Question: Here is the database:

The first table is named 'Trip' and the second table is 'Users'.
'CLIENT_ID' and 'DRIVER_ID' are foreign keys for 'USERS_ID' in the 'Users' table. I want to find how many orders cancelled by the non-banned driver and non-banned passenger for each day ('Trip.Status != 'completed' and Users.Banned ='No'').
My code is :
'''
SELECT
t.Request_at AS 'Day',
COUNT(Status != 'completed') OVER (PARTITION BY t.Request_at) AS 'Cancellation Num'
FROM
Trips t
JOIN
Users u1 ON t.Client_Id = u1.Users_Id AND u1.Banned = 'No'
JOIN
Users u2 ON t.Driver_Id = u2.Users_Id AND u2.Banned = 'No'
WHERE
t.Request_at >= '2013-10-01' AND t.Request_at <= '2013-10-03'
GROUP BY
t.Request_at
'''
The results for '2013-10-01' and '2013-10-03' are right(both equal to 1). But it turns wrong at '2013-10-02'. It becomes to 1, but it should be 0. I do not know where is the mistake in my code. Could someone help me?
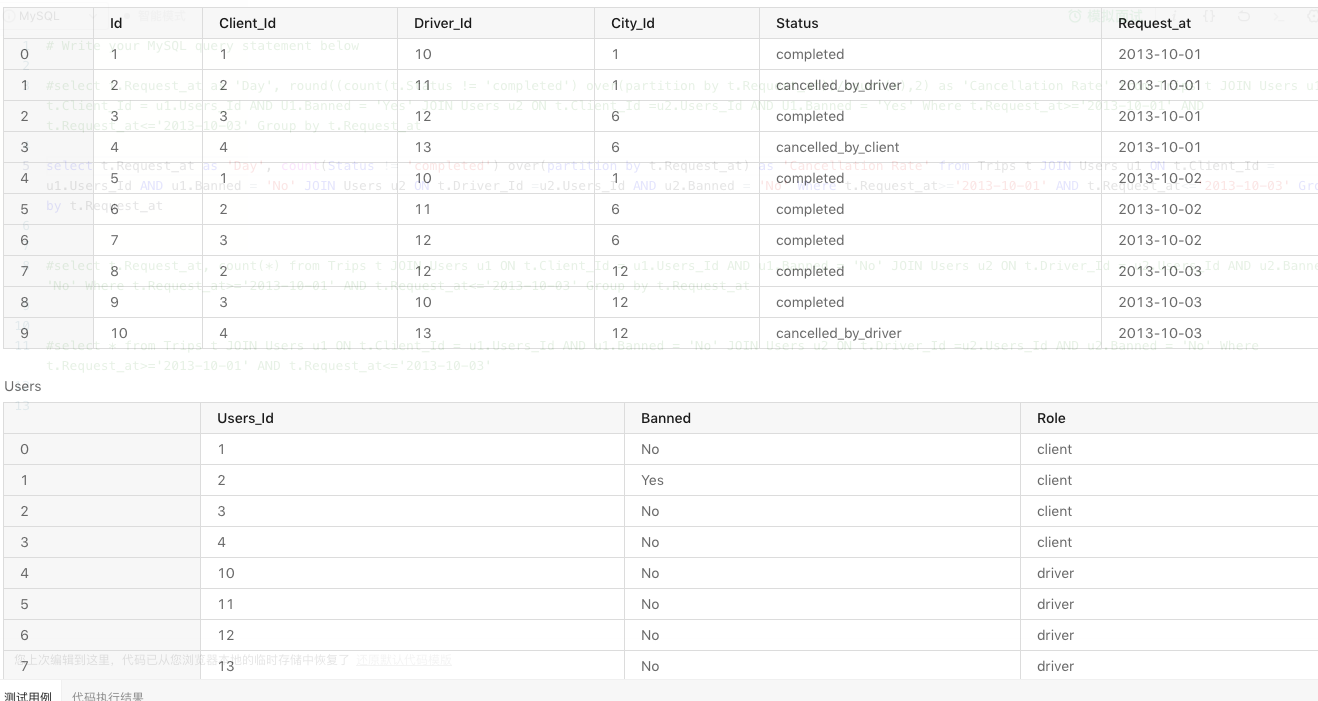
Answer: I suspect that you really want conditional aggregation, not a window function:
'''
SELECT t.Request_at AS Day,
SUM(CASE WHEN Status <> 'completed' THEN 1 ELSE 0 END) as num_cancellations
FROM Trips t JOIN
Users u1
ON t.Client_Id = u1.Users_Id AND
u1.Banned = 'No' JOIN
Users u2
ON t.Driver_Id = u2.Users_Id AND u2.Banned = 'No'
WHERE t.Request_at >= '2013-10-01' AND t.Request_at <= '2013-10-03'
GROUP BY t.Request_at;
'''
Note: Only use single quotes for string and date constants. Don't use them for column aliases.